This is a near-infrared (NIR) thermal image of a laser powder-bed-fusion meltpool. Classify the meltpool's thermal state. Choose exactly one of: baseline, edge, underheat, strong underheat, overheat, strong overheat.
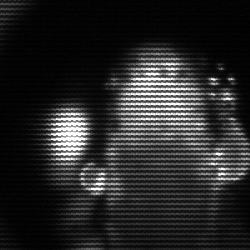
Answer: strong underheat